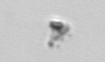
Label: detritus